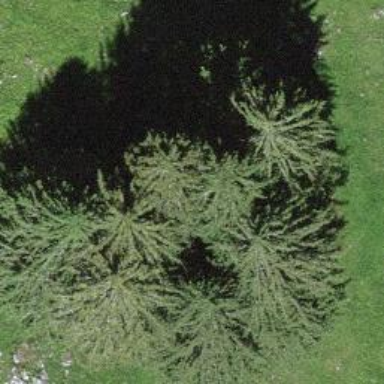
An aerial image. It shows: Needle-leaved tree in its natural environment.